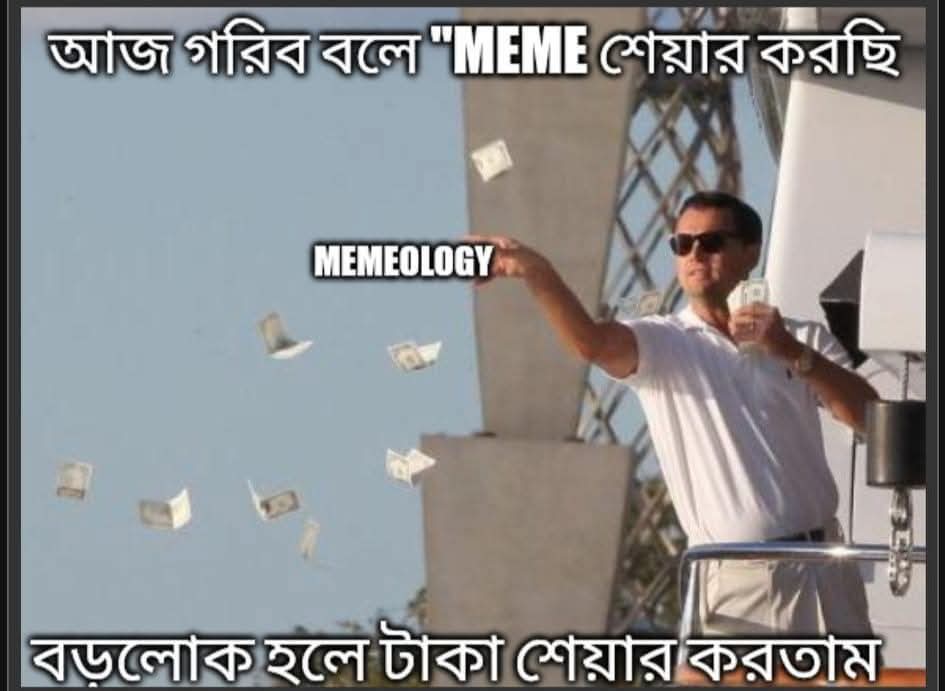
Text: আজ গরিব বলে "MEME শেয়ার করছি
বড়লোক হলে টাকা শেয়ার করতাম
Label: Non Hate